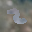
Label: 2